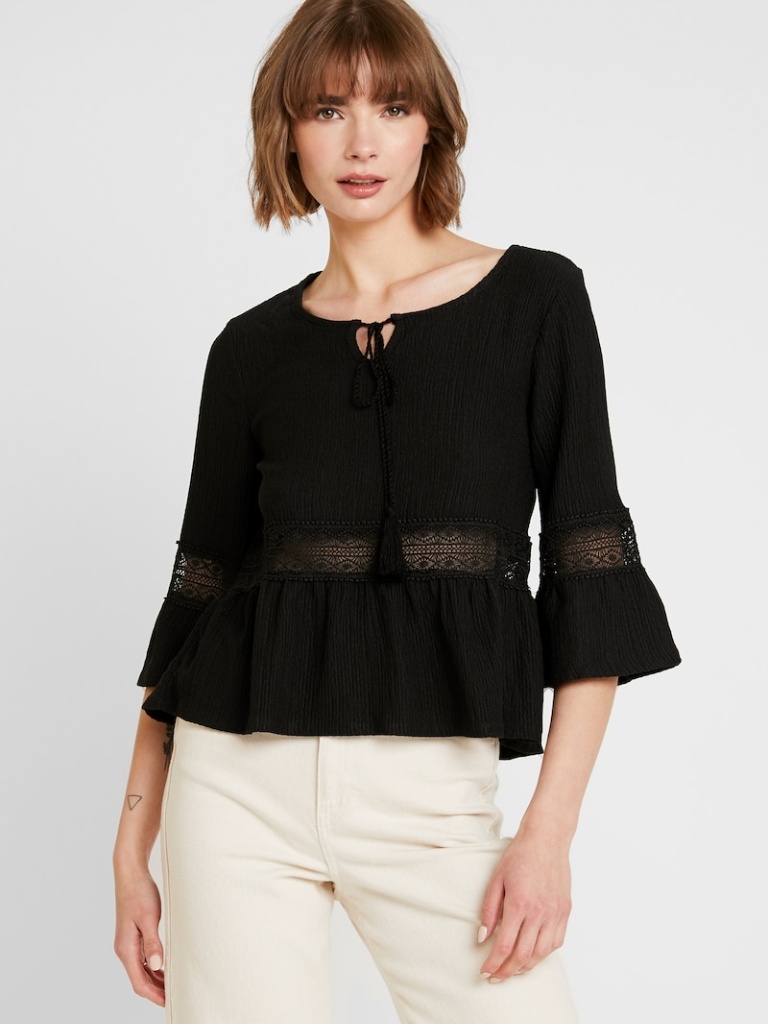
cotton relaxed a long-sleeved with the sleeves down hip length Untucked crew blouse